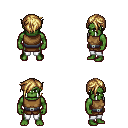
a pixel art fantasy rpg character, male body template, orc, green skin, leather chest armor, white pants, blonde pixie cut hairstyle, four views (front, back, left, right), 2x2 character sprite sheet, small pixel art, hard edges, no anti-aliasing